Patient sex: M
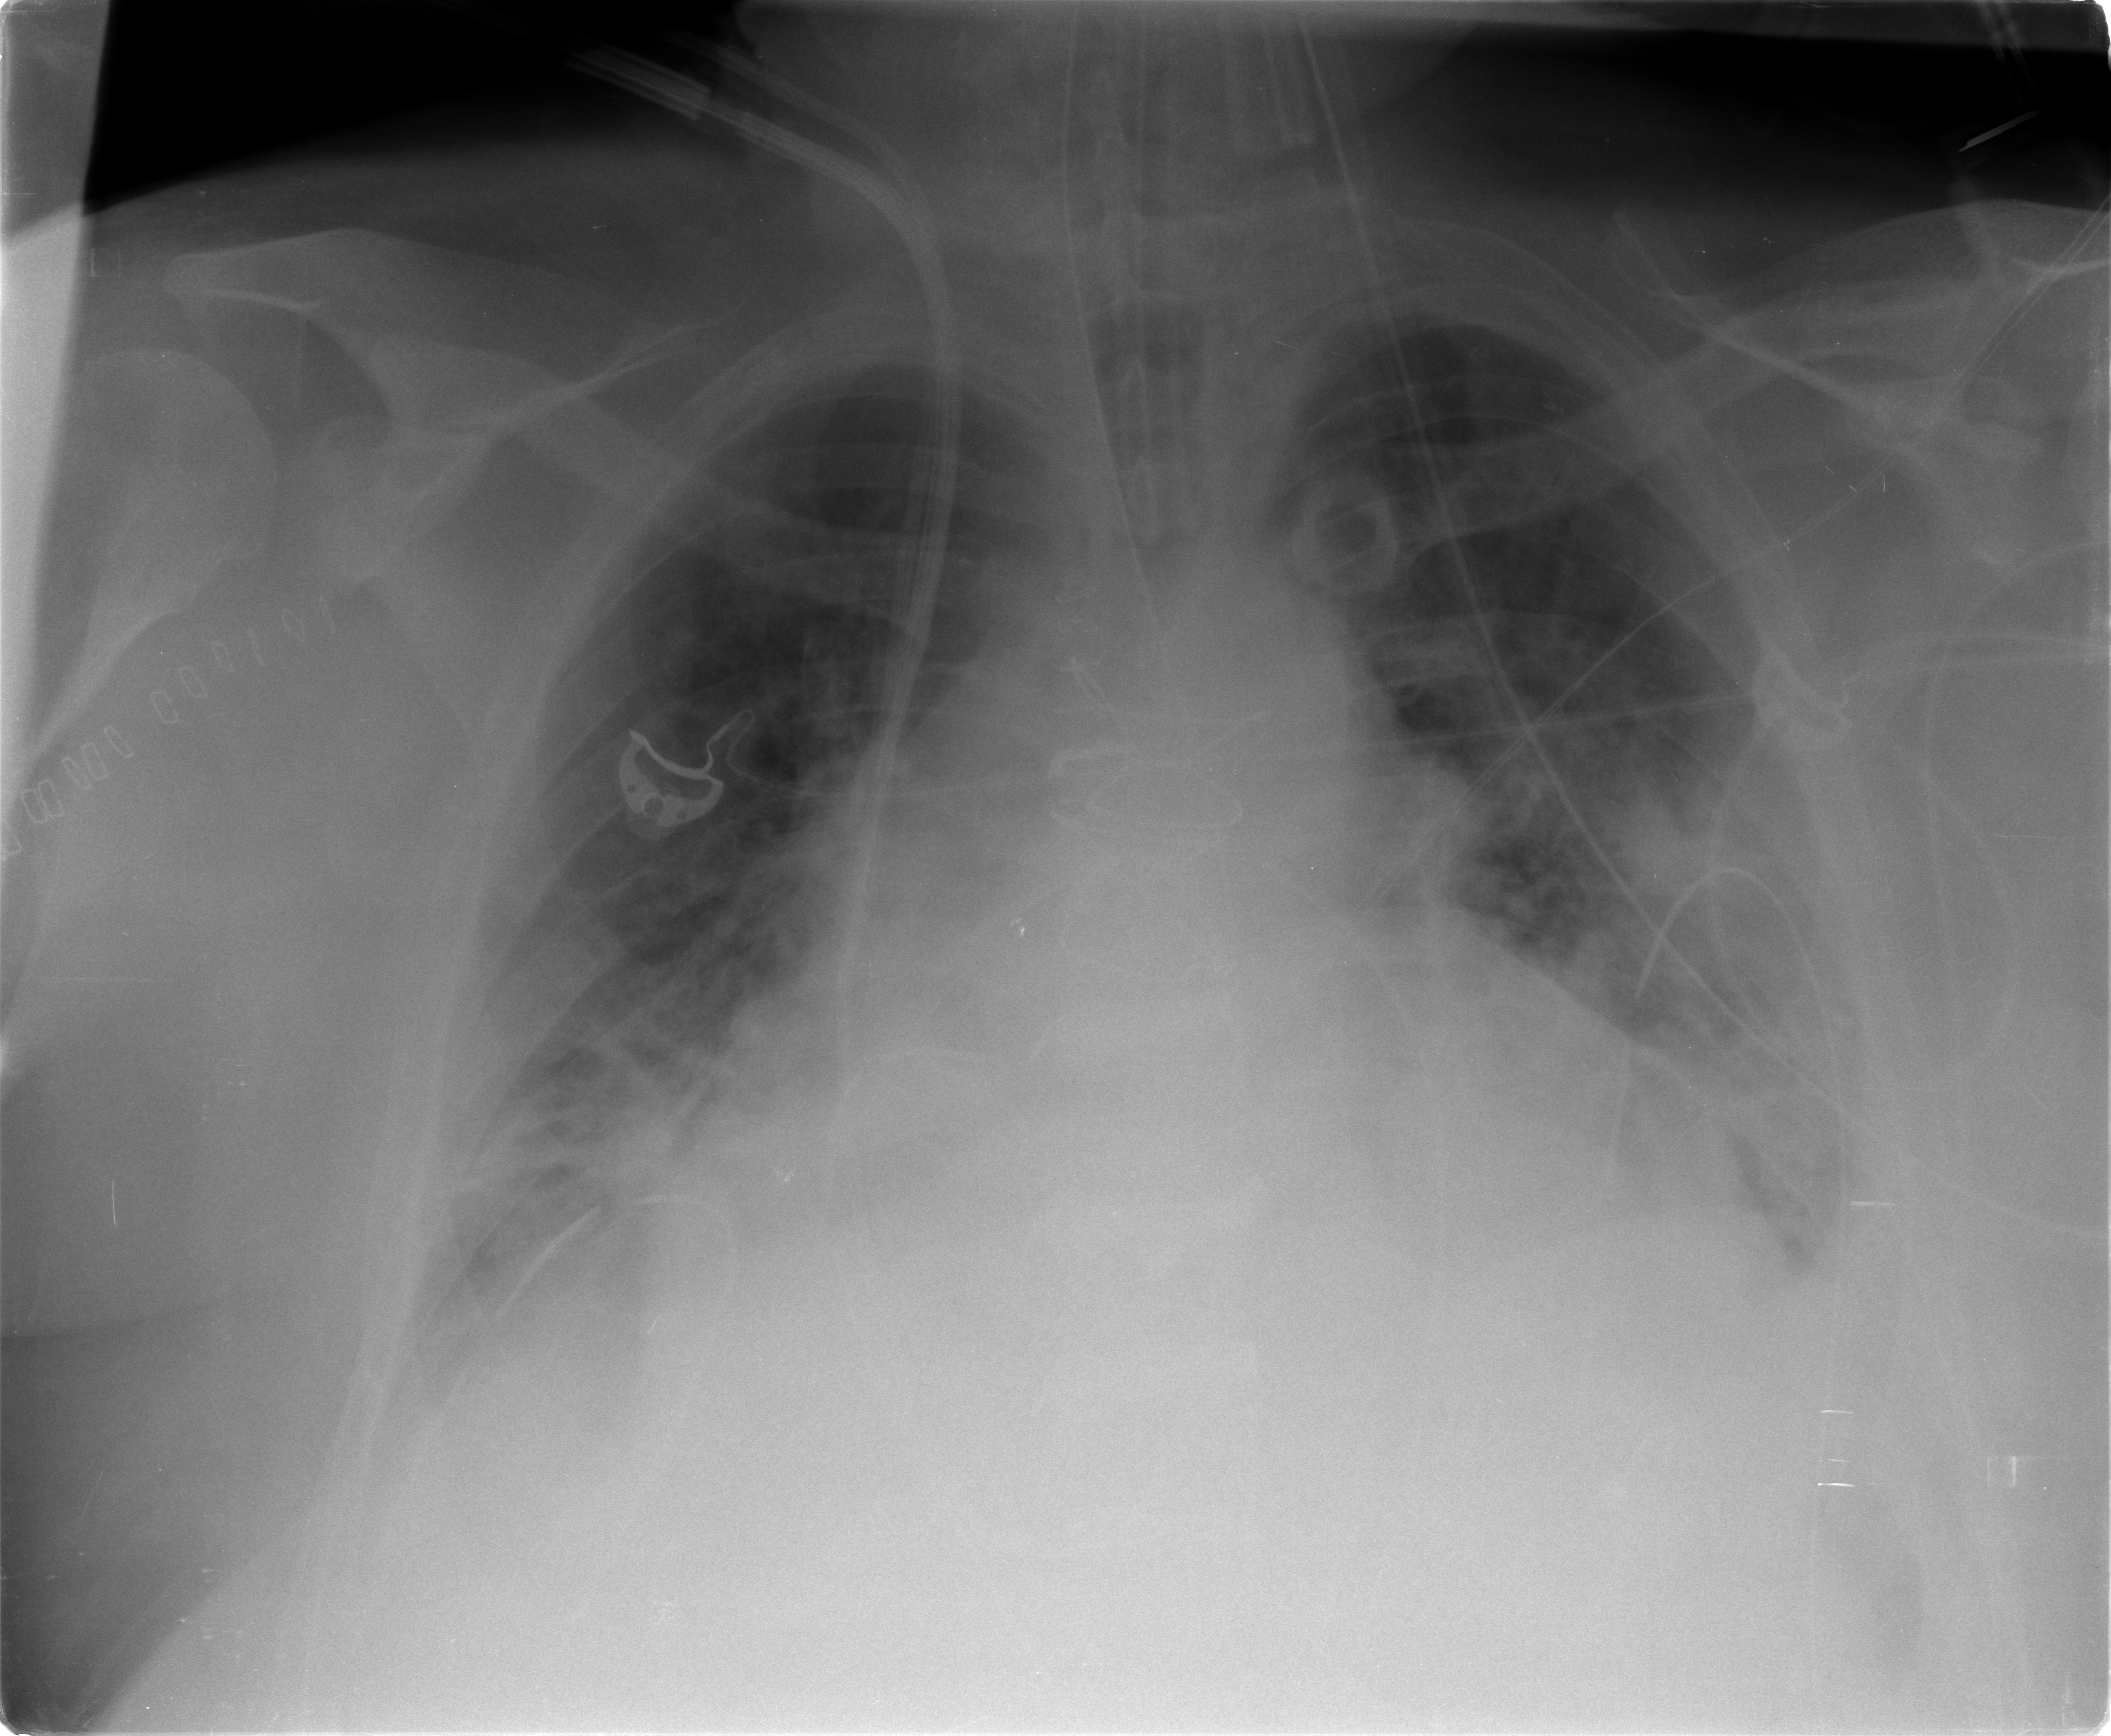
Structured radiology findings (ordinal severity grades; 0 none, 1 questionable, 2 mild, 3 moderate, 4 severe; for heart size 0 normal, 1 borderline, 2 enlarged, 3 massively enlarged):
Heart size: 2
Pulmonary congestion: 2
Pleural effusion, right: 0
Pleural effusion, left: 2
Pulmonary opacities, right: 0
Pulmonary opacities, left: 2
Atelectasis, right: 0
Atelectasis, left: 2